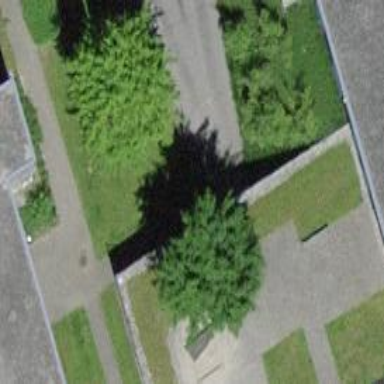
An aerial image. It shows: Parking entrance.